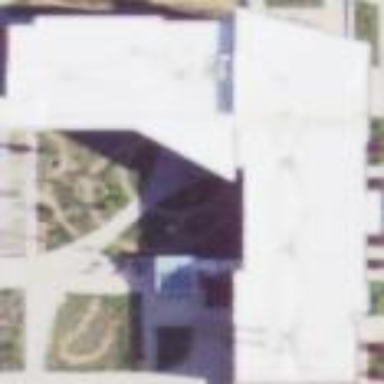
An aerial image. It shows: University building.